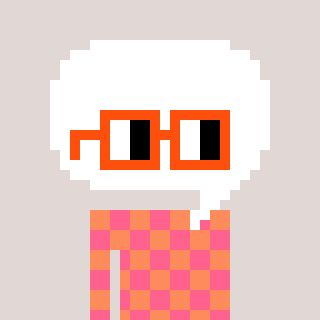
a pixel art character with square orange glasses, a speech bubble-shaped head and a peachy-colored body on a warm background